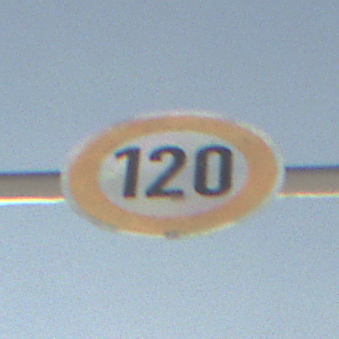
Verkehrszeichen: Geschwindigkeit120
Umgebung: Outdoor, Suburban
Tageszeit: MorningAfternoon
Wetter: PartlyCloudy
Licht: Natural
Jahreszeit: NotSpecified
Kontrast: HighContrast